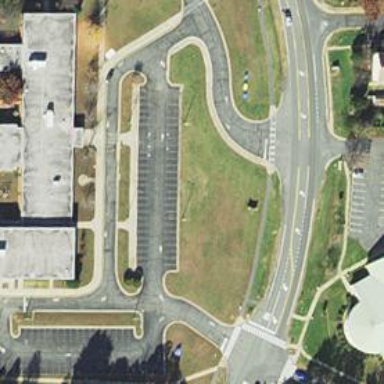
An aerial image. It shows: Parking space.